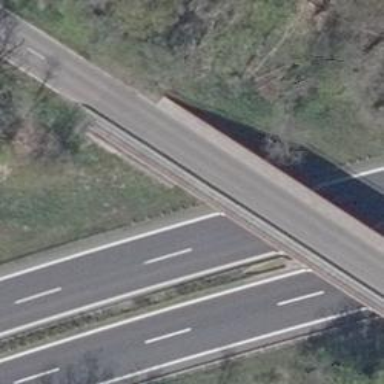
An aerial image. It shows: Asphalt surface on bridge.